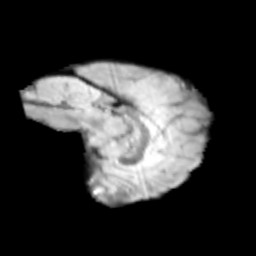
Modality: T2w
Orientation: sagittal
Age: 12
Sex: male
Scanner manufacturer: siemens
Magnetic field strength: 3 T
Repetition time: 3.8 s
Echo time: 0.07 s